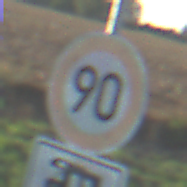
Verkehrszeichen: Geschwindigkeit90
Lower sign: HinweisDurchSinnbild23
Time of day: SunriseSunset
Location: Outdoor (Nature)
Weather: Clear
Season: NotSpecified
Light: Natural